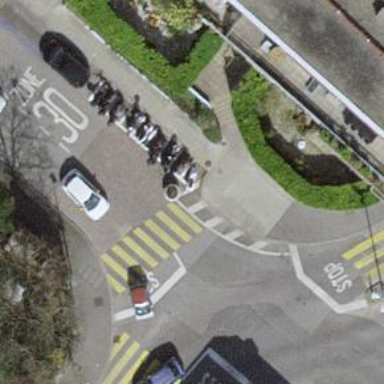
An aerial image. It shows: Kerb serving as barrier.